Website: bh-photo
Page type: customer-info-address
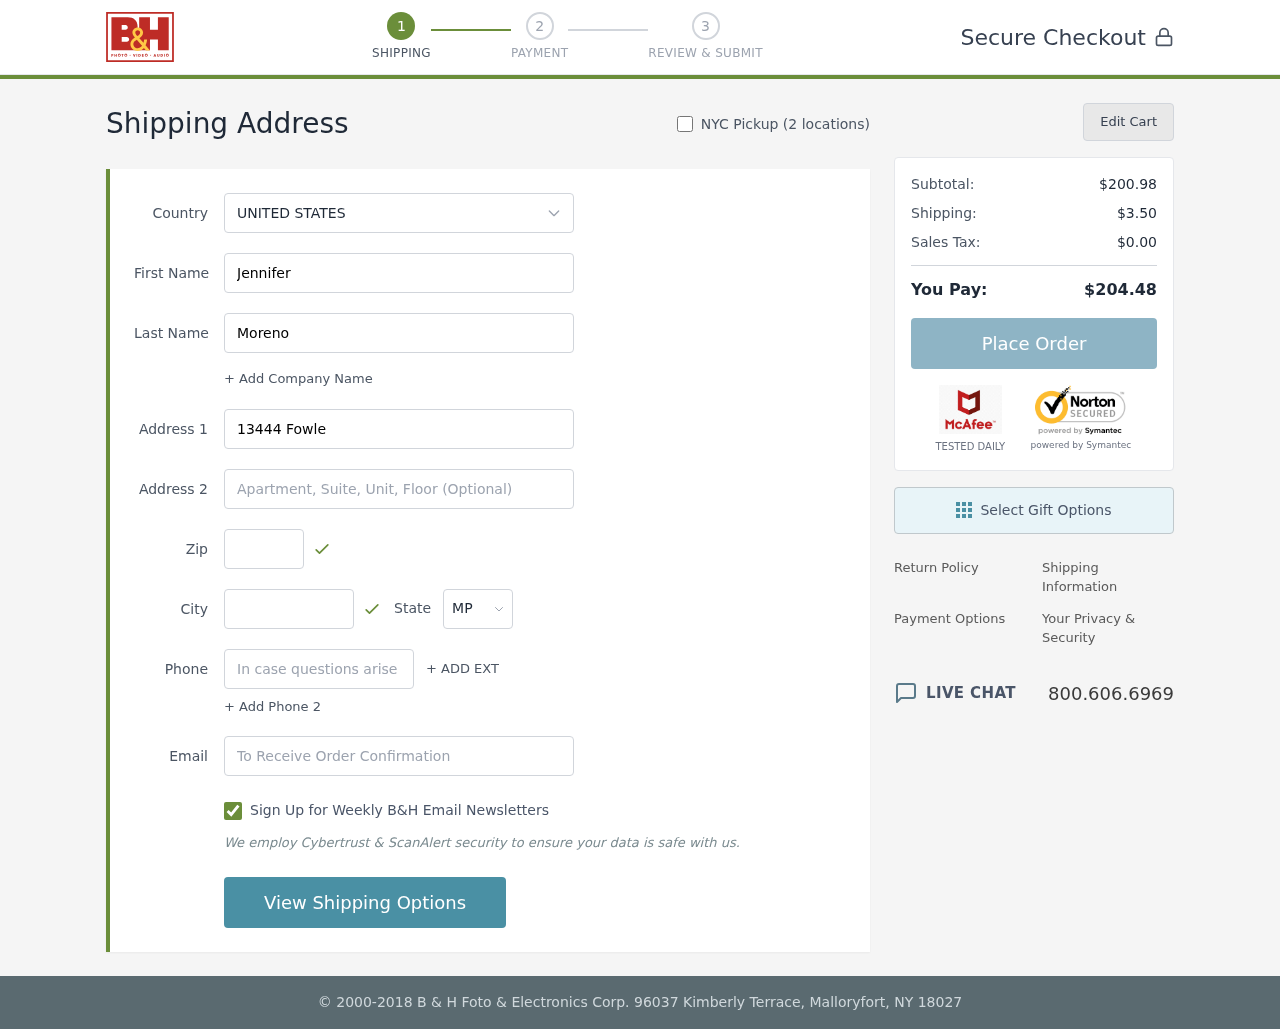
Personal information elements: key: PII_CITY
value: Josebury
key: PII_COUNTRY
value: United States
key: PII_EMAIL
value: jmoreno@gmail.com
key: PII_FIRSTNAME
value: Jennifer
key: PII_LASTNAME
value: Moreno
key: PII_PHONE
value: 6862954224
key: PII_POSTCODE
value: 73425
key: PII_STATE_ABBR
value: MP
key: PII_STREET
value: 13444 Fowler Knoll Apt. 475
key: PII_STREET2
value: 849 Wesley Crossing Apt. 540
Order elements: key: ORDER_SUBTOTAL
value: $200.98
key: ORDER_SHIPPING_COST
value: $3.50
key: ORDER_TAX
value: $0.00
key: ORDER_TOTAL
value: $204.48